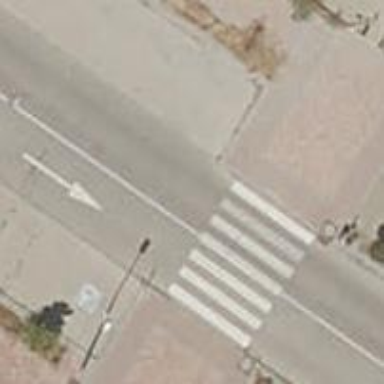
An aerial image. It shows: Zebra crossing on the road.